Field crop: tomato
Growth stage: 2
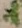
Species: solanum